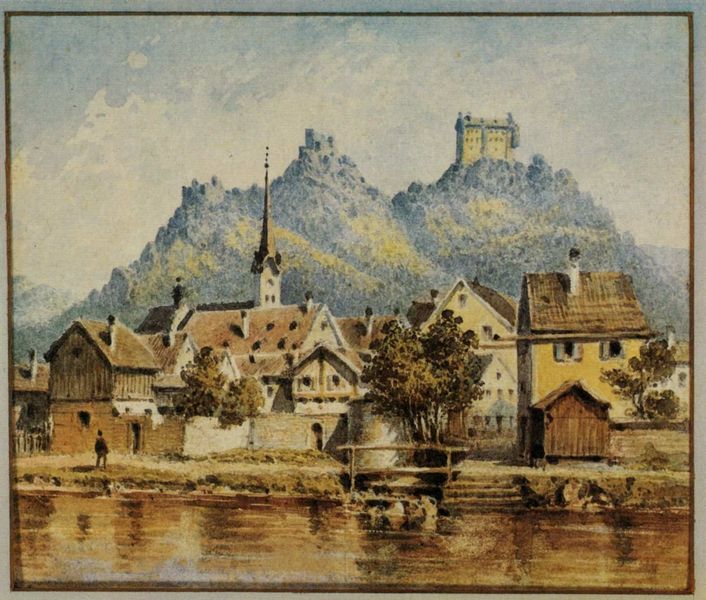
Titel: Riedenburg (Altmühl), Ansicht vom gegenüberliegenden Altmühlufer aus
Künstler: Josef Andreas Weiss
Standort: Regensburg
Institution: Stadtmuseum
Schlagwörter: baum, berg, blau, gemälde, himmel, mann, wasser, wolken, aquarell, bäume, fluss, gelb, grün, kirchturm, landschaft, menschen, ocker, see, stadt, ufer, braun, bunt, fenster, holz, licht, schwarz, strasse, zeichnung, dach, gebäude, gras, haus, rot, schloss, weg, wiese, beige, malerei, mensch, rahmen, bach, horizont, häuser, hügel, mühle, spiegelung, brücke, gewässer, hütte, kanal, kirche, land, tal, wald, zart, anhöhe, kamin, kamine, kirchturmspitze, schornstein, schuppen, turm, turmspitze, ansicht, ort, vedute, berge, gebirge, dorf, dächer, mauer, schornsteine, klein, läden, schlot, anleger, böschung, steg, treppe, spitz, ramen, balken, stufen, tor, ortschaft, stadtansicht, ruine, burg, scheune, türmchen, idyll, festung, berggipfel, ruinen, biedermeier, ländlich, bootshaus, holzhütte, balu, dürer, kriche, burgruine, schleuse, burgberg, neckar, eingestürzt, strassew, kulm, bauenhäuser, brücke holz